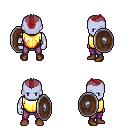
a pixel art fantasy rpg character, male body template, dark elf, purple skin, gold chest armor, magenta pants, brunette short mohawk hairstyle, brown shoes, shield, four views (front, back, left, right), 2x2 character sprite sheet, small pixel art, hard edges, no anti-aliasing